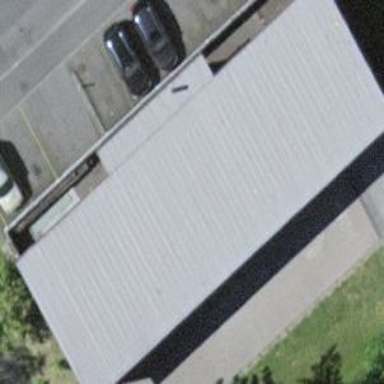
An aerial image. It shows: Kindergarten building.